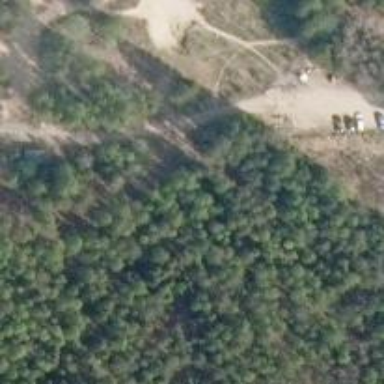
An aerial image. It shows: Disc golf tee.